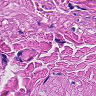
Metastatic tissue present: no